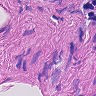
Metastatic tissue present: no